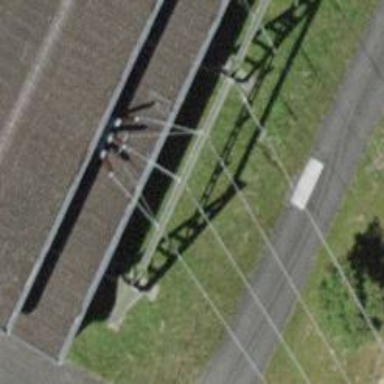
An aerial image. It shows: Insulator used in power systems.